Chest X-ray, PA view. Patient: 75 years old, sex F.
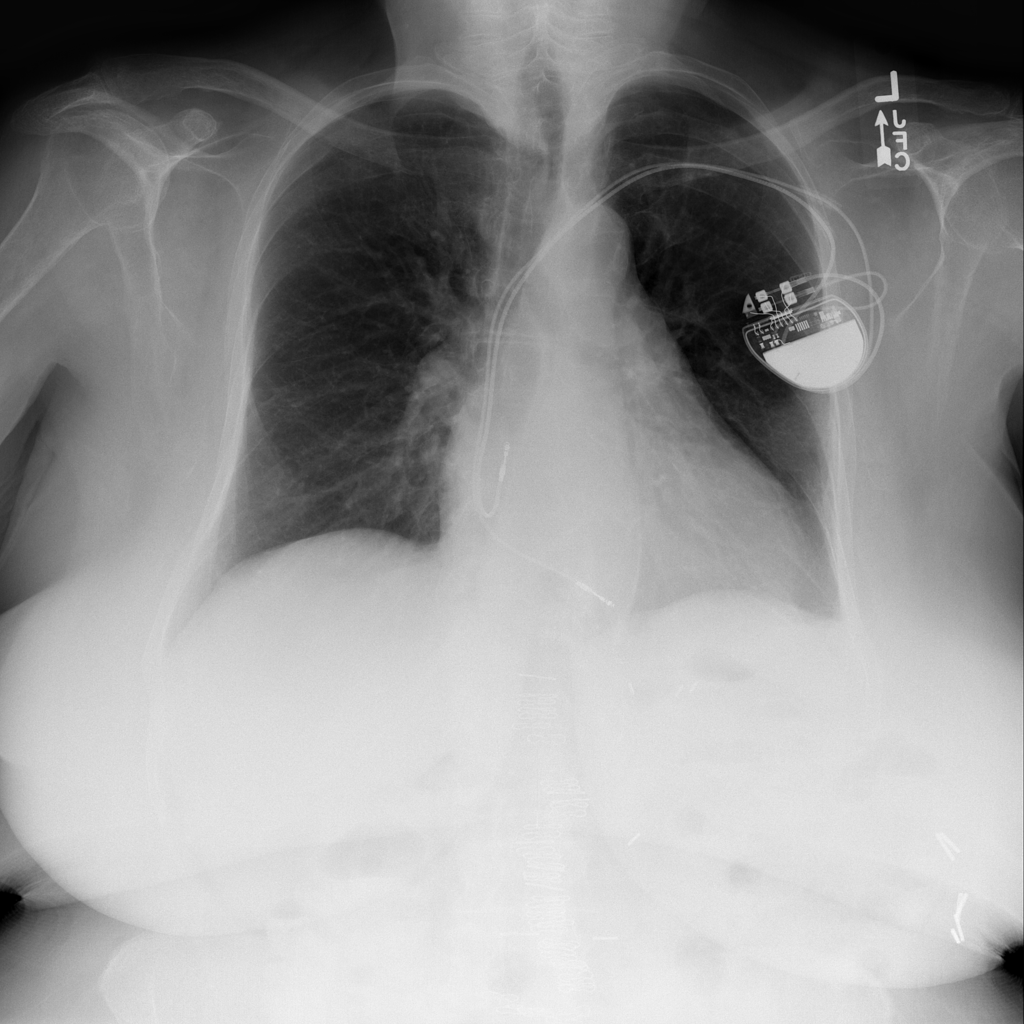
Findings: No Finding